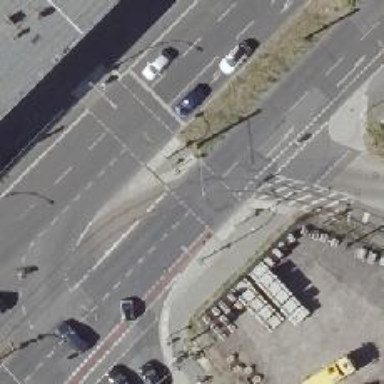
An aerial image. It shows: Tram crossing with traffic signals.